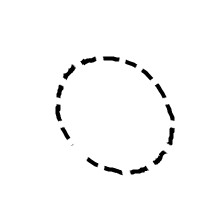
Shape: circle